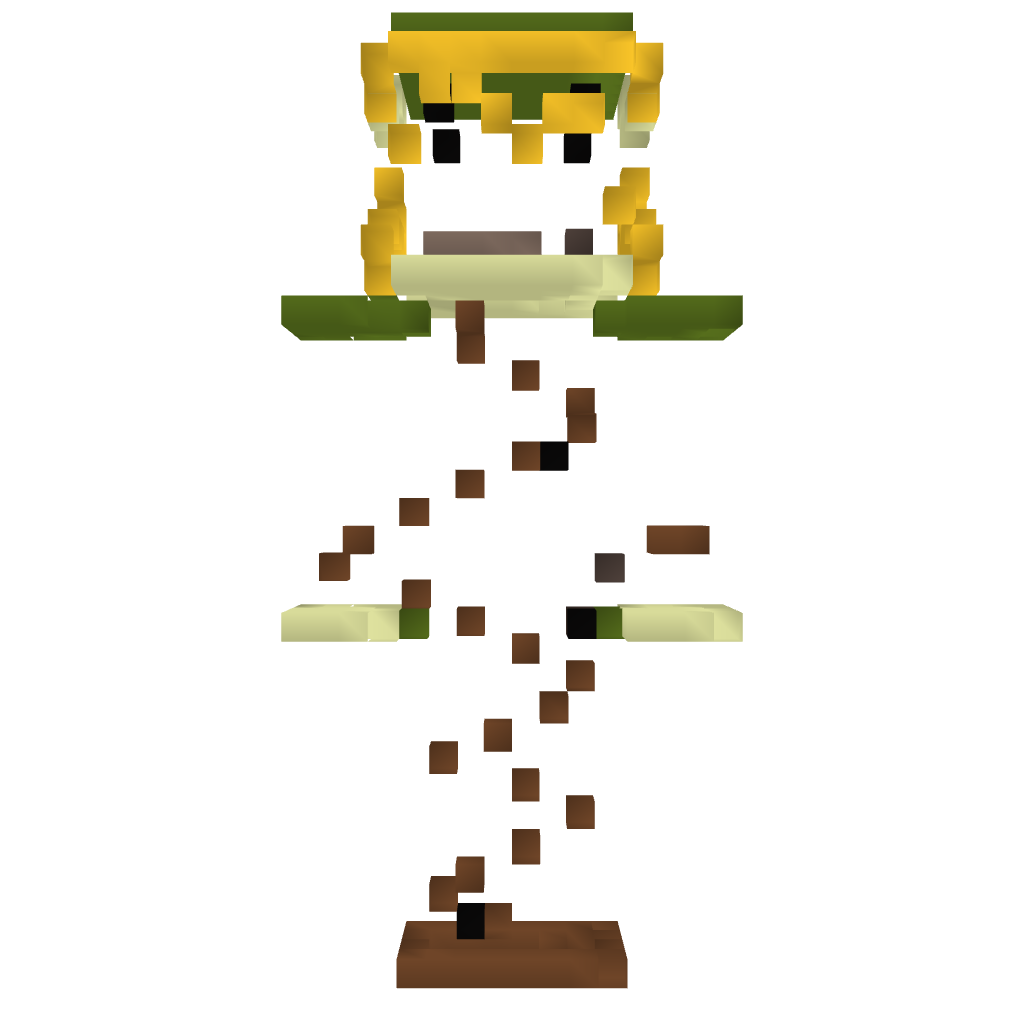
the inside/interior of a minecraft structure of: Link's Statue